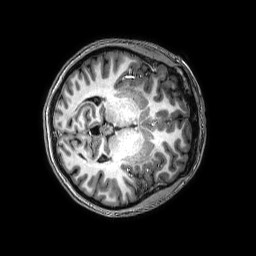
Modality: T1w
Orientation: axial
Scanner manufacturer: philips
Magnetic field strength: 3 T
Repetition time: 0.008 s
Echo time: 0.003557 s